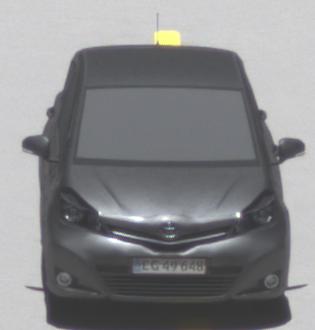
Make: Toyota
Model: Yaris 1.0
Detailed model: Yaris (XP9)
Model produced from: 2009/01
Model produced until: 2010/10
Doors: 3
Color: gray
Road condition: dry road
Daytime: midday
Contrast: high contrast